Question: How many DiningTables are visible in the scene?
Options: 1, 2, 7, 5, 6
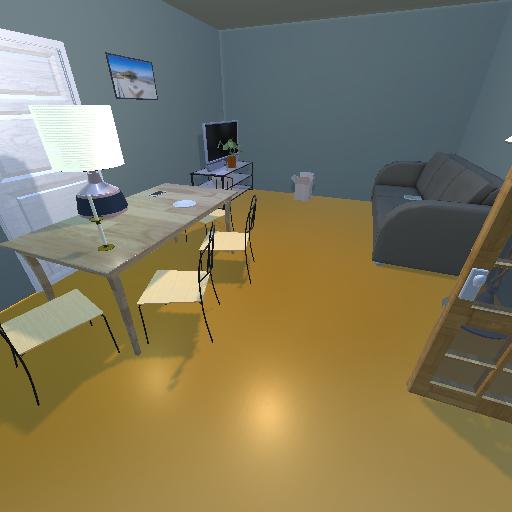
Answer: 1